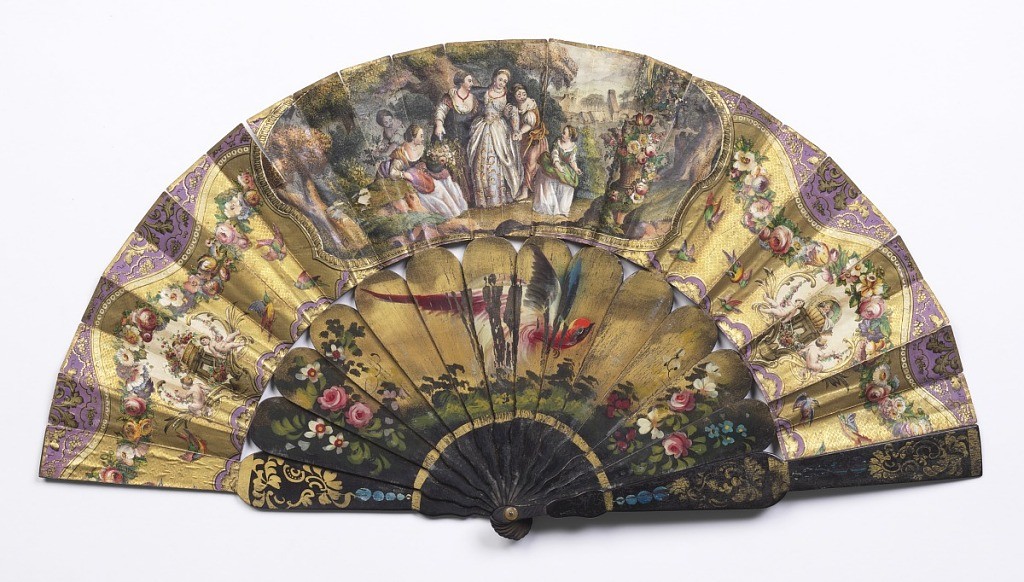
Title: Pleated fan
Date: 1850–70
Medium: Paper leaf with hand-colored lithograph, painted wood sticks, horn washer at rivet
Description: Pleated fan with double leaf. Obverse: hand-colored lithograph on paper showing central cartouche of noble woman with five female attendants. Two small side cartouches with putti, festoons of flowers and birds. Reverse: raised paper painted with flowers on blue background. Black painted wood sticks with painted flowers and bird. Horn washer at rivet.